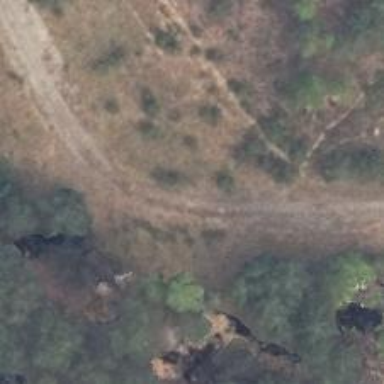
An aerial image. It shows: Gravel track with grade2 tracktype.